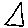
Label: triangle